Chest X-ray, PA view. Patient: 46 years old, sex M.
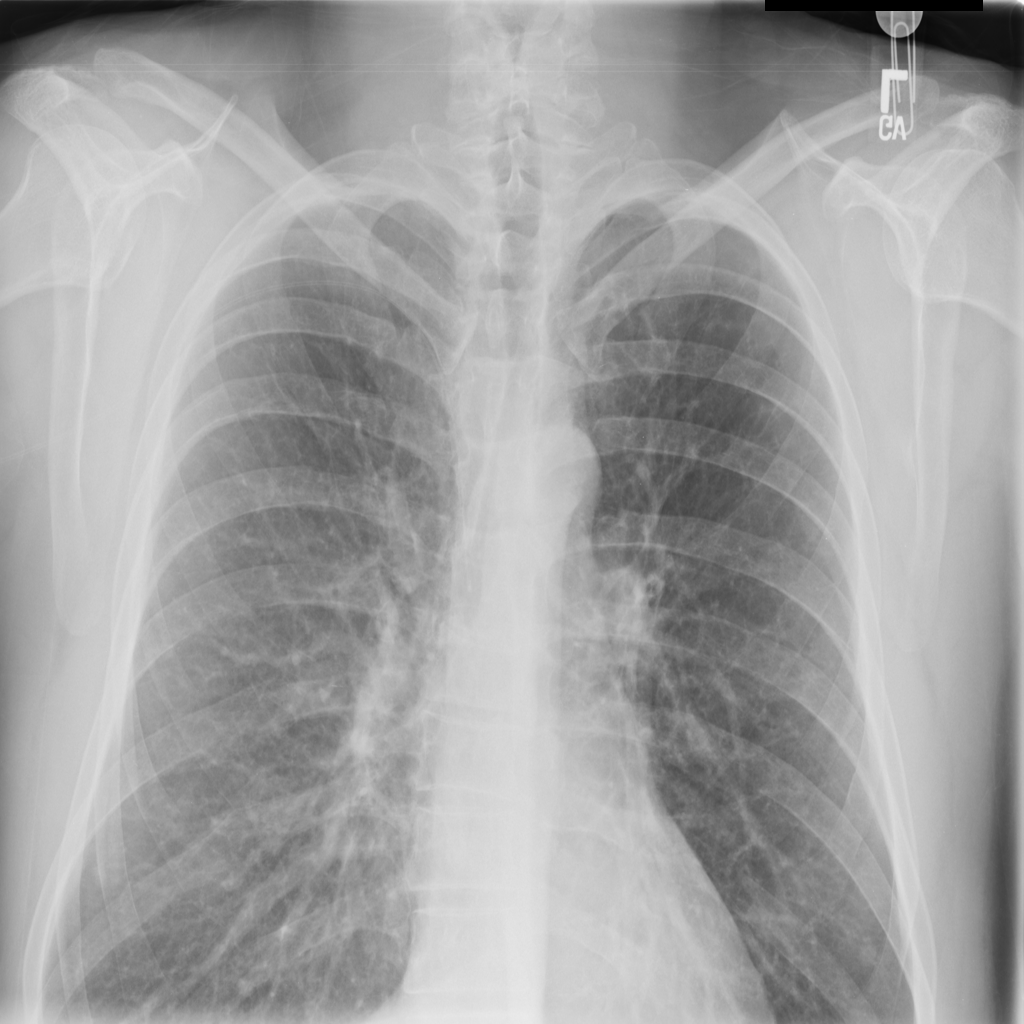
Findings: No Finding